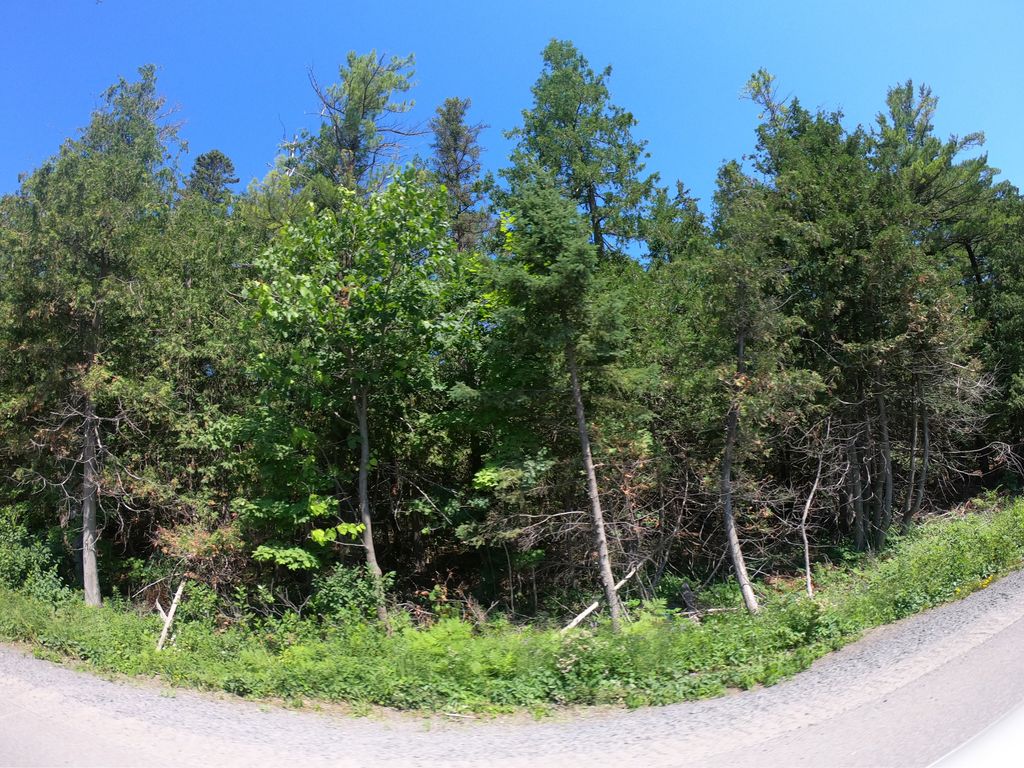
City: ottawa-gatineau